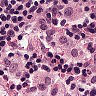
Metastatic tissue present: no